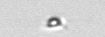
Label: nanoplankton_mix